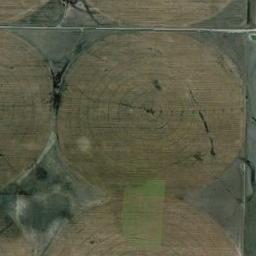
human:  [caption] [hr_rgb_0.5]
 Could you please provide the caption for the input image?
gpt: There is a bare circle farmland .

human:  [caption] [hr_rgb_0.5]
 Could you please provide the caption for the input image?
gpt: There are round fields in different areas .

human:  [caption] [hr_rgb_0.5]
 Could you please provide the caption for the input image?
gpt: Several khaki circular farmlands are on the ground .

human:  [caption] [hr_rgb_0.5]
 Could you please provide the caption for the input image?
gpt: Three or four neatly arranged tan circular farmland .

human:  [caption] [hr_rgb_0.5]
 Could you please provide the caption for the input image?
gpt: There are yellow circular farmlands next to each other .